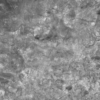
Label: not_dusty